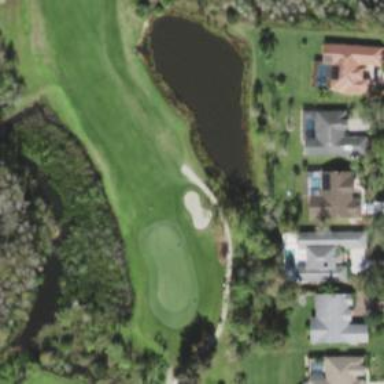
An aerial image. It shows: Picturesque scene of golf course with lateral water hazard.